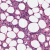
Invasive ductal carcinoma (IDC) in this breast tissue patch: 1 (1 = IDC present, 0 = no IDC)